Question:
This question is part of a bigger mySQL query I have. So I have a table of 'playerIds', 'dates', 'scores' and 'problems'. It's Table T0 in the image attached. I am running a SQL query on it to get the most-recent row for all players where the 'date' is <= (2020-08-14 - 7days). Not all players will have a row with a date that satisfies that condition, so naturally those playerId rows will not appear in the resulting table (Table T1 in the pic).
Now what I want to do is to include those missing rows with 0 values for 'score' and 'problems' in the resulting table (See Table T2 in the pic). I am totally at a loss as to how to go about it since I am very new to SQL queries.
Here's the part of the SQL query which is producing Table T1 from T0, but I want to modify it such that it produces Table T2 from T0:
'''
select *
from (
select *, row_number() over (partition by playerId order by date desc) as ranking
from player
where date<=date_add(date('2020-08-14'),interval -7 day)
) t
where t.ranking = 1
'''
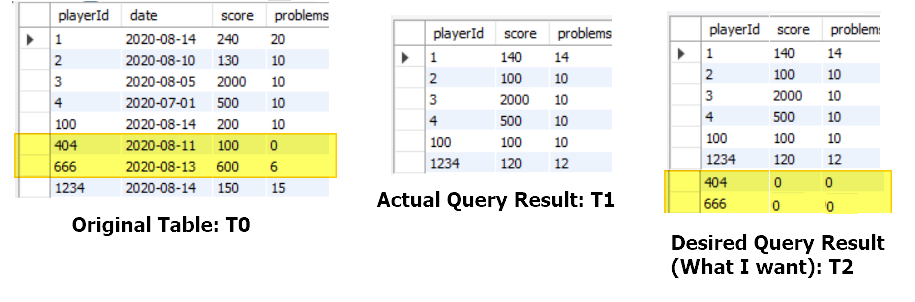
Answer: One option uses a subquery to list all the players, and then brings your current resultset with a 'left join':
'''
select p.playerId, t.date, coalesce(t.score, 0) score, coalesce(t.problem, 0) problem
from (select distinct playerId from player) p
left join (
select p.*, row_number() over (partition by playerId order by date desc) as rn
from player p
where date <= '2020-08-14' - interval 7 day
) t on t.playerId = p.playerId and t.rn = 1
'''
If you have a referential table for all players, you can just replace the 'select distinct' subquery with that table.